Question: I need to get rid of all the extra spacing that's created after the rotation?
It seems the element keeps it's original width instead of using it's original height as the new width.
Suggestions would be welcomed.

'''
<Button
android:id="@+id/button2"
android:layout_width="wrap_content"
android:layout_height="wrap_content"
android:rotation="90"
android:text="Button" />
<Button
android:id="@+id/button1"
android:layout_width="wrap_content"
android:layout_height="wrap_content"
android:text="Button" />
</LinearLayout>
'''
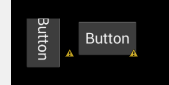
Answer: When you apply any animation to component.
It shows that you have moved that component.
But actually that .
It does not moves from his original position.
You can say its android limitation.
But now it is solved in
You can try
for more read <URL>